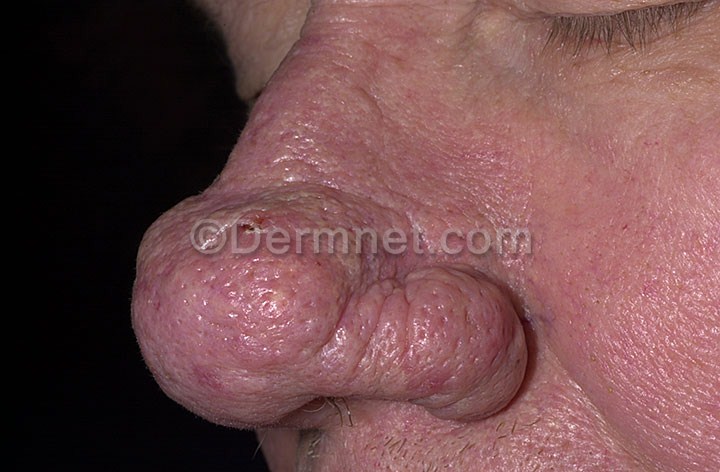
Disease: Acne and Rosacea Photos